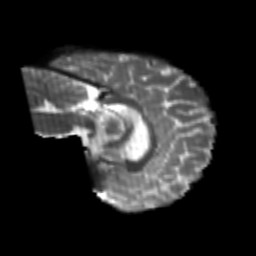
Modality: T2w
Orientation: sagittal
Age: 21
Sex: female
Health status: healthy
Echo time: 0.074 s